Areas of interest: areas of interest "Cultural Palace"
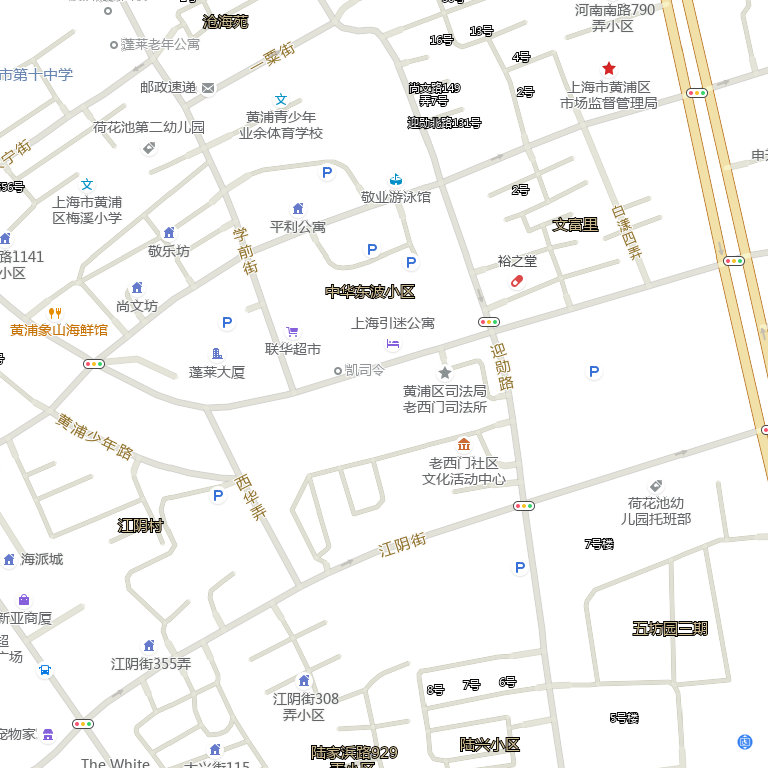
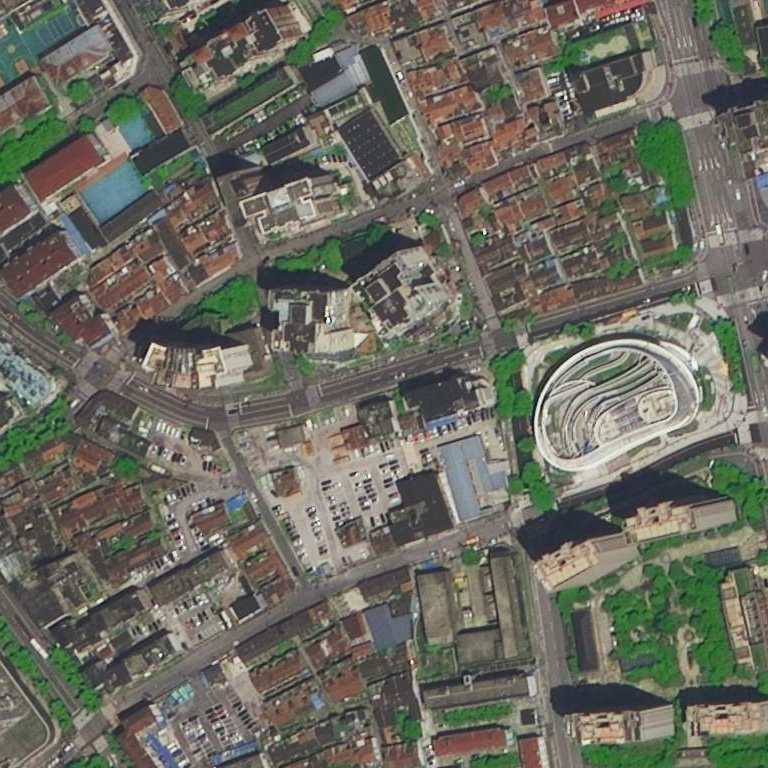